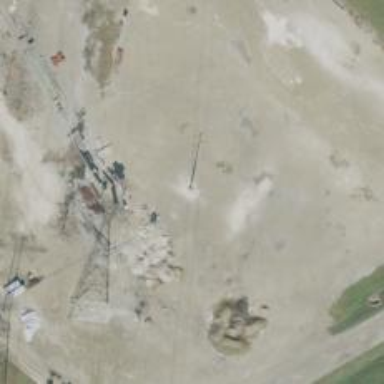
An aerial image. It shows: Power tower.